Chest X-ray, AP view. Patient: 36 years old, sex M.
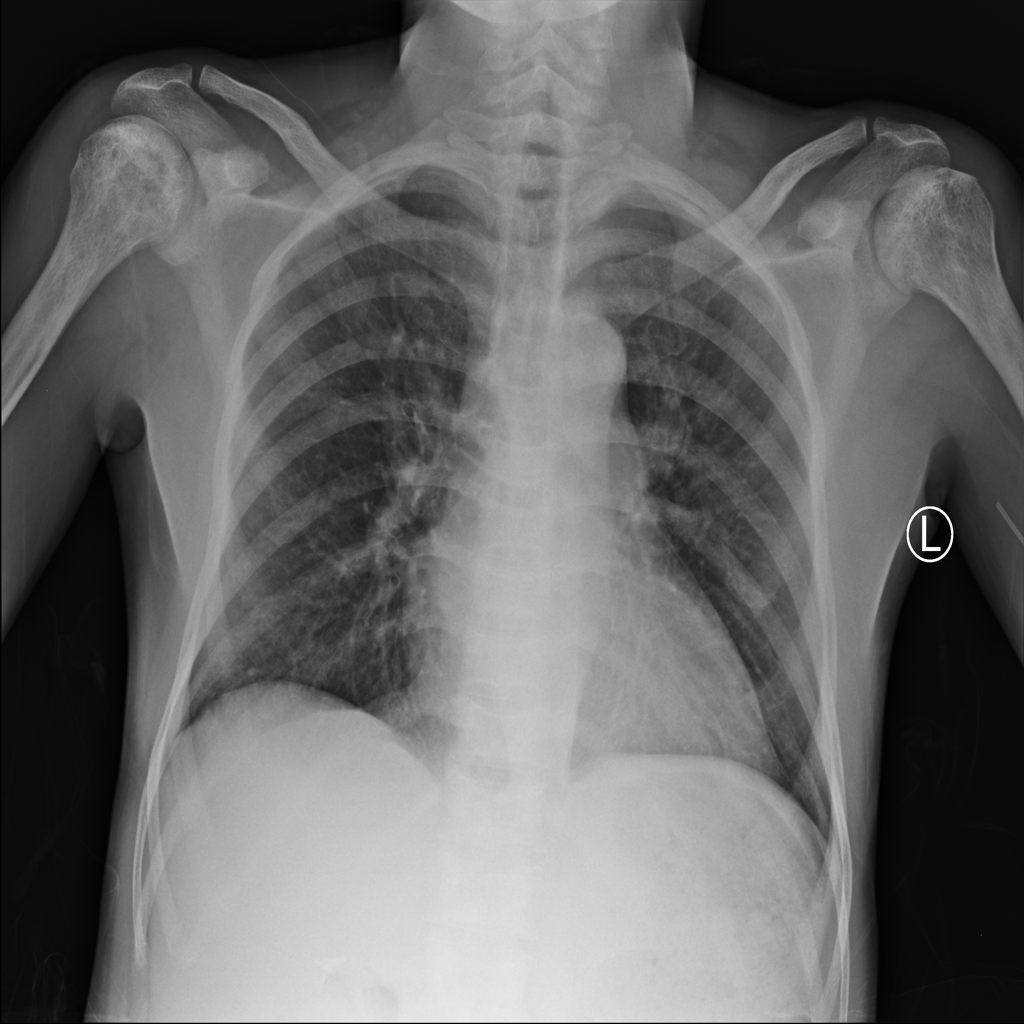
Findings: Infiltration